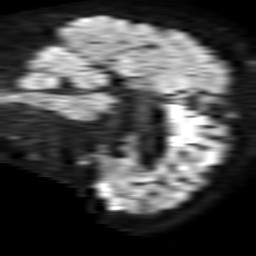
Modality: TRACE
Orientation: sagittal
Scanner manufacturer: philips
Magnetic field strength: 1.5 T
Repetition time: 3.404 s
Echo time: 0.06922 s